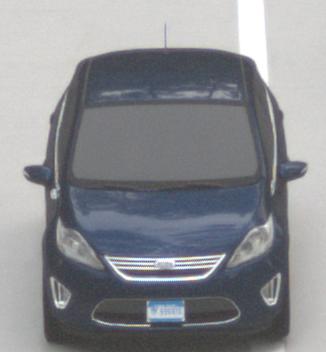
Make: Ford
Model: Fiesta
Detailed model: ’09 Sedan (seventh series)
Model produced from: 2010
Model produced until: 2017
Doors: 4
Color: blue
Road condition: dry road
Daytime: sunrise or sunset
Contrast: medium contrast